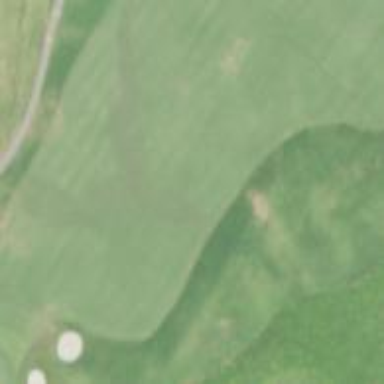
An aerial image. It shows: Golf fairway in the image.